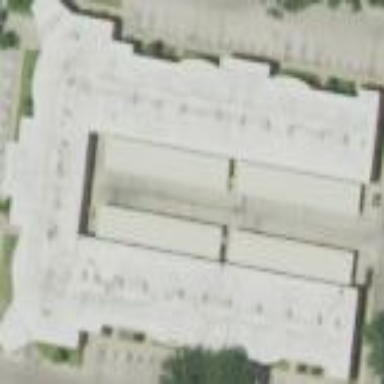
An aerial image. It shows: Building.